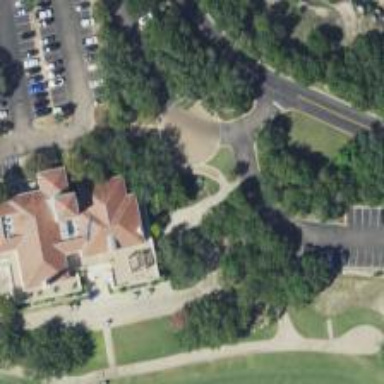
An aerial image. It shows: Path used for both walking and golf.